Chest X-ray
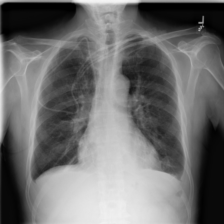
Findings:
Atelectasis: negative
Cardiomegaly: negative
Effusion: positive
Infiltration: negative
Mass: negative
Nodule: negative
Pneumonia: negative
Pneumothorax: negative
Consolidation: negative
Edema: negative
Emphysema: negative
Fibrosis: negative
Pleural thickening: negative
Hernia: negative